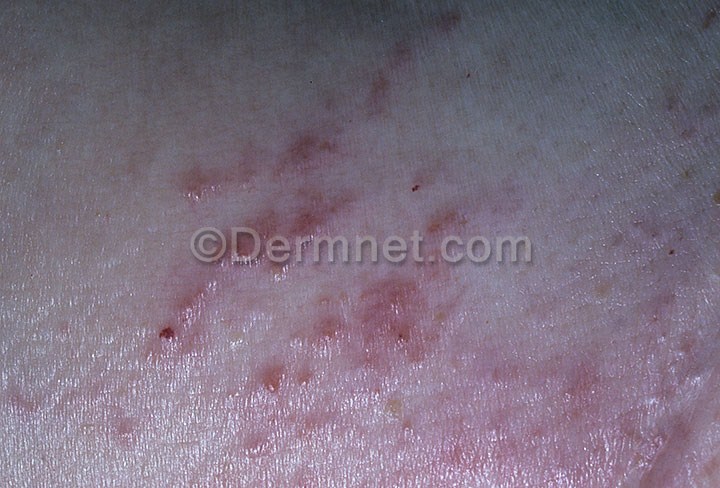
Disease: Actinic Keratosis Basal Cell Carcinoma and other Malignant Lesions